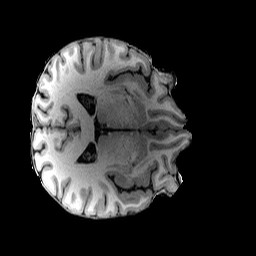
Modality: T1w
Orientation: axial
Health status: healthy